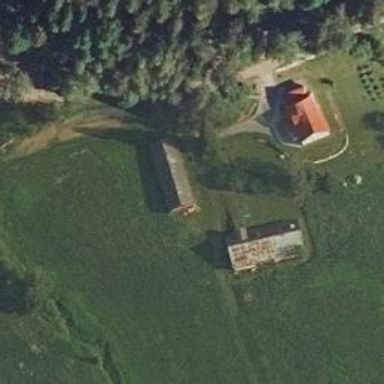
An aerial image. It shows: Farmyard area.